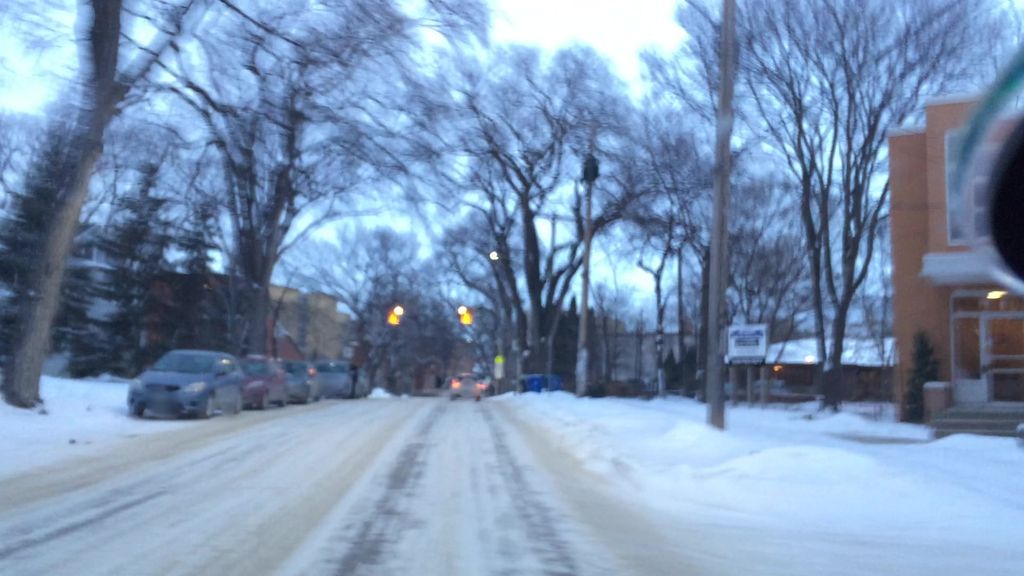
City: winnipeg